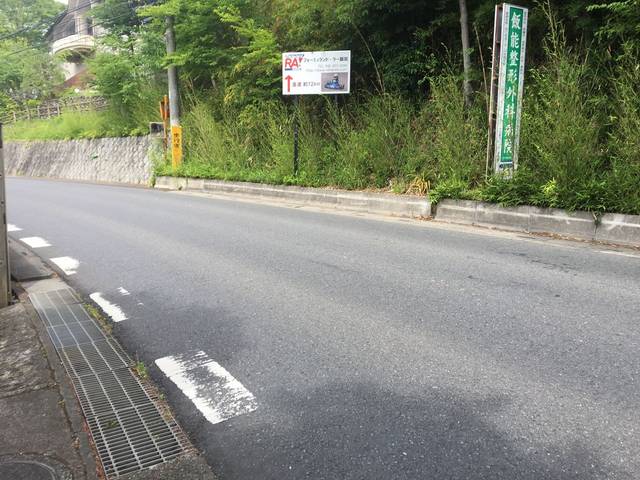
Region: Japan
Coordinates: 35.857, 139.311